Aerial crown-view tile of a tropical tree (Barro Colorado Island, Panama), acquired 20250124:
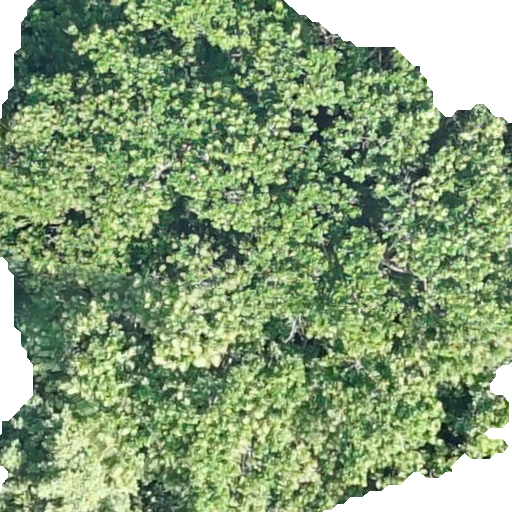
Species: Anacardium excelsum
GBIF accepted scientific name: Anacardium excelsum
Crown area: 399.3 m²